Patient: sex M, age 48
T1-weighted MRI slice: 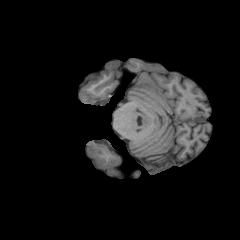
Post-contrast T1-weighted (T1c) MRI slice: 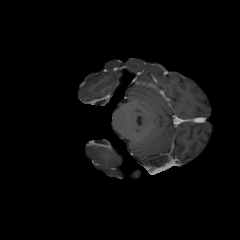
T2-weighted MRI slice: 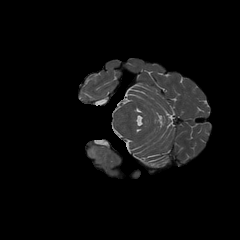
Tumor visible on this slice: yes
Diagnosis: Glioblastoma, IDH-wildtype
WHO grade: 4